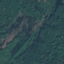
Label: Forest